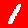
Digit: 1